Interaction volume radius: 5 \u00c5
Interaction volume height: 10 \u00c5
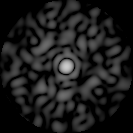
Disorder parameter: 0.8395